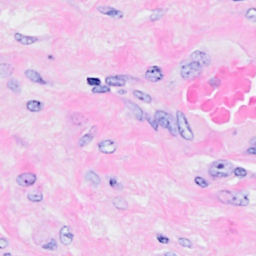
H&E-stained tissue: Breast